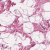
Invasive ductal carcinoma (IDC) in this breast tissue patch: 0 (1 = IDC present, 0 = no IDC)